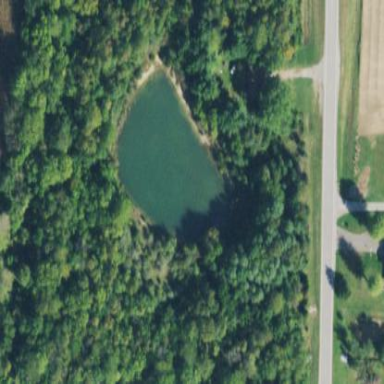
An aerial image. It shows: Pond serving as swimming area in the natural surroundings.